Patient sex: M
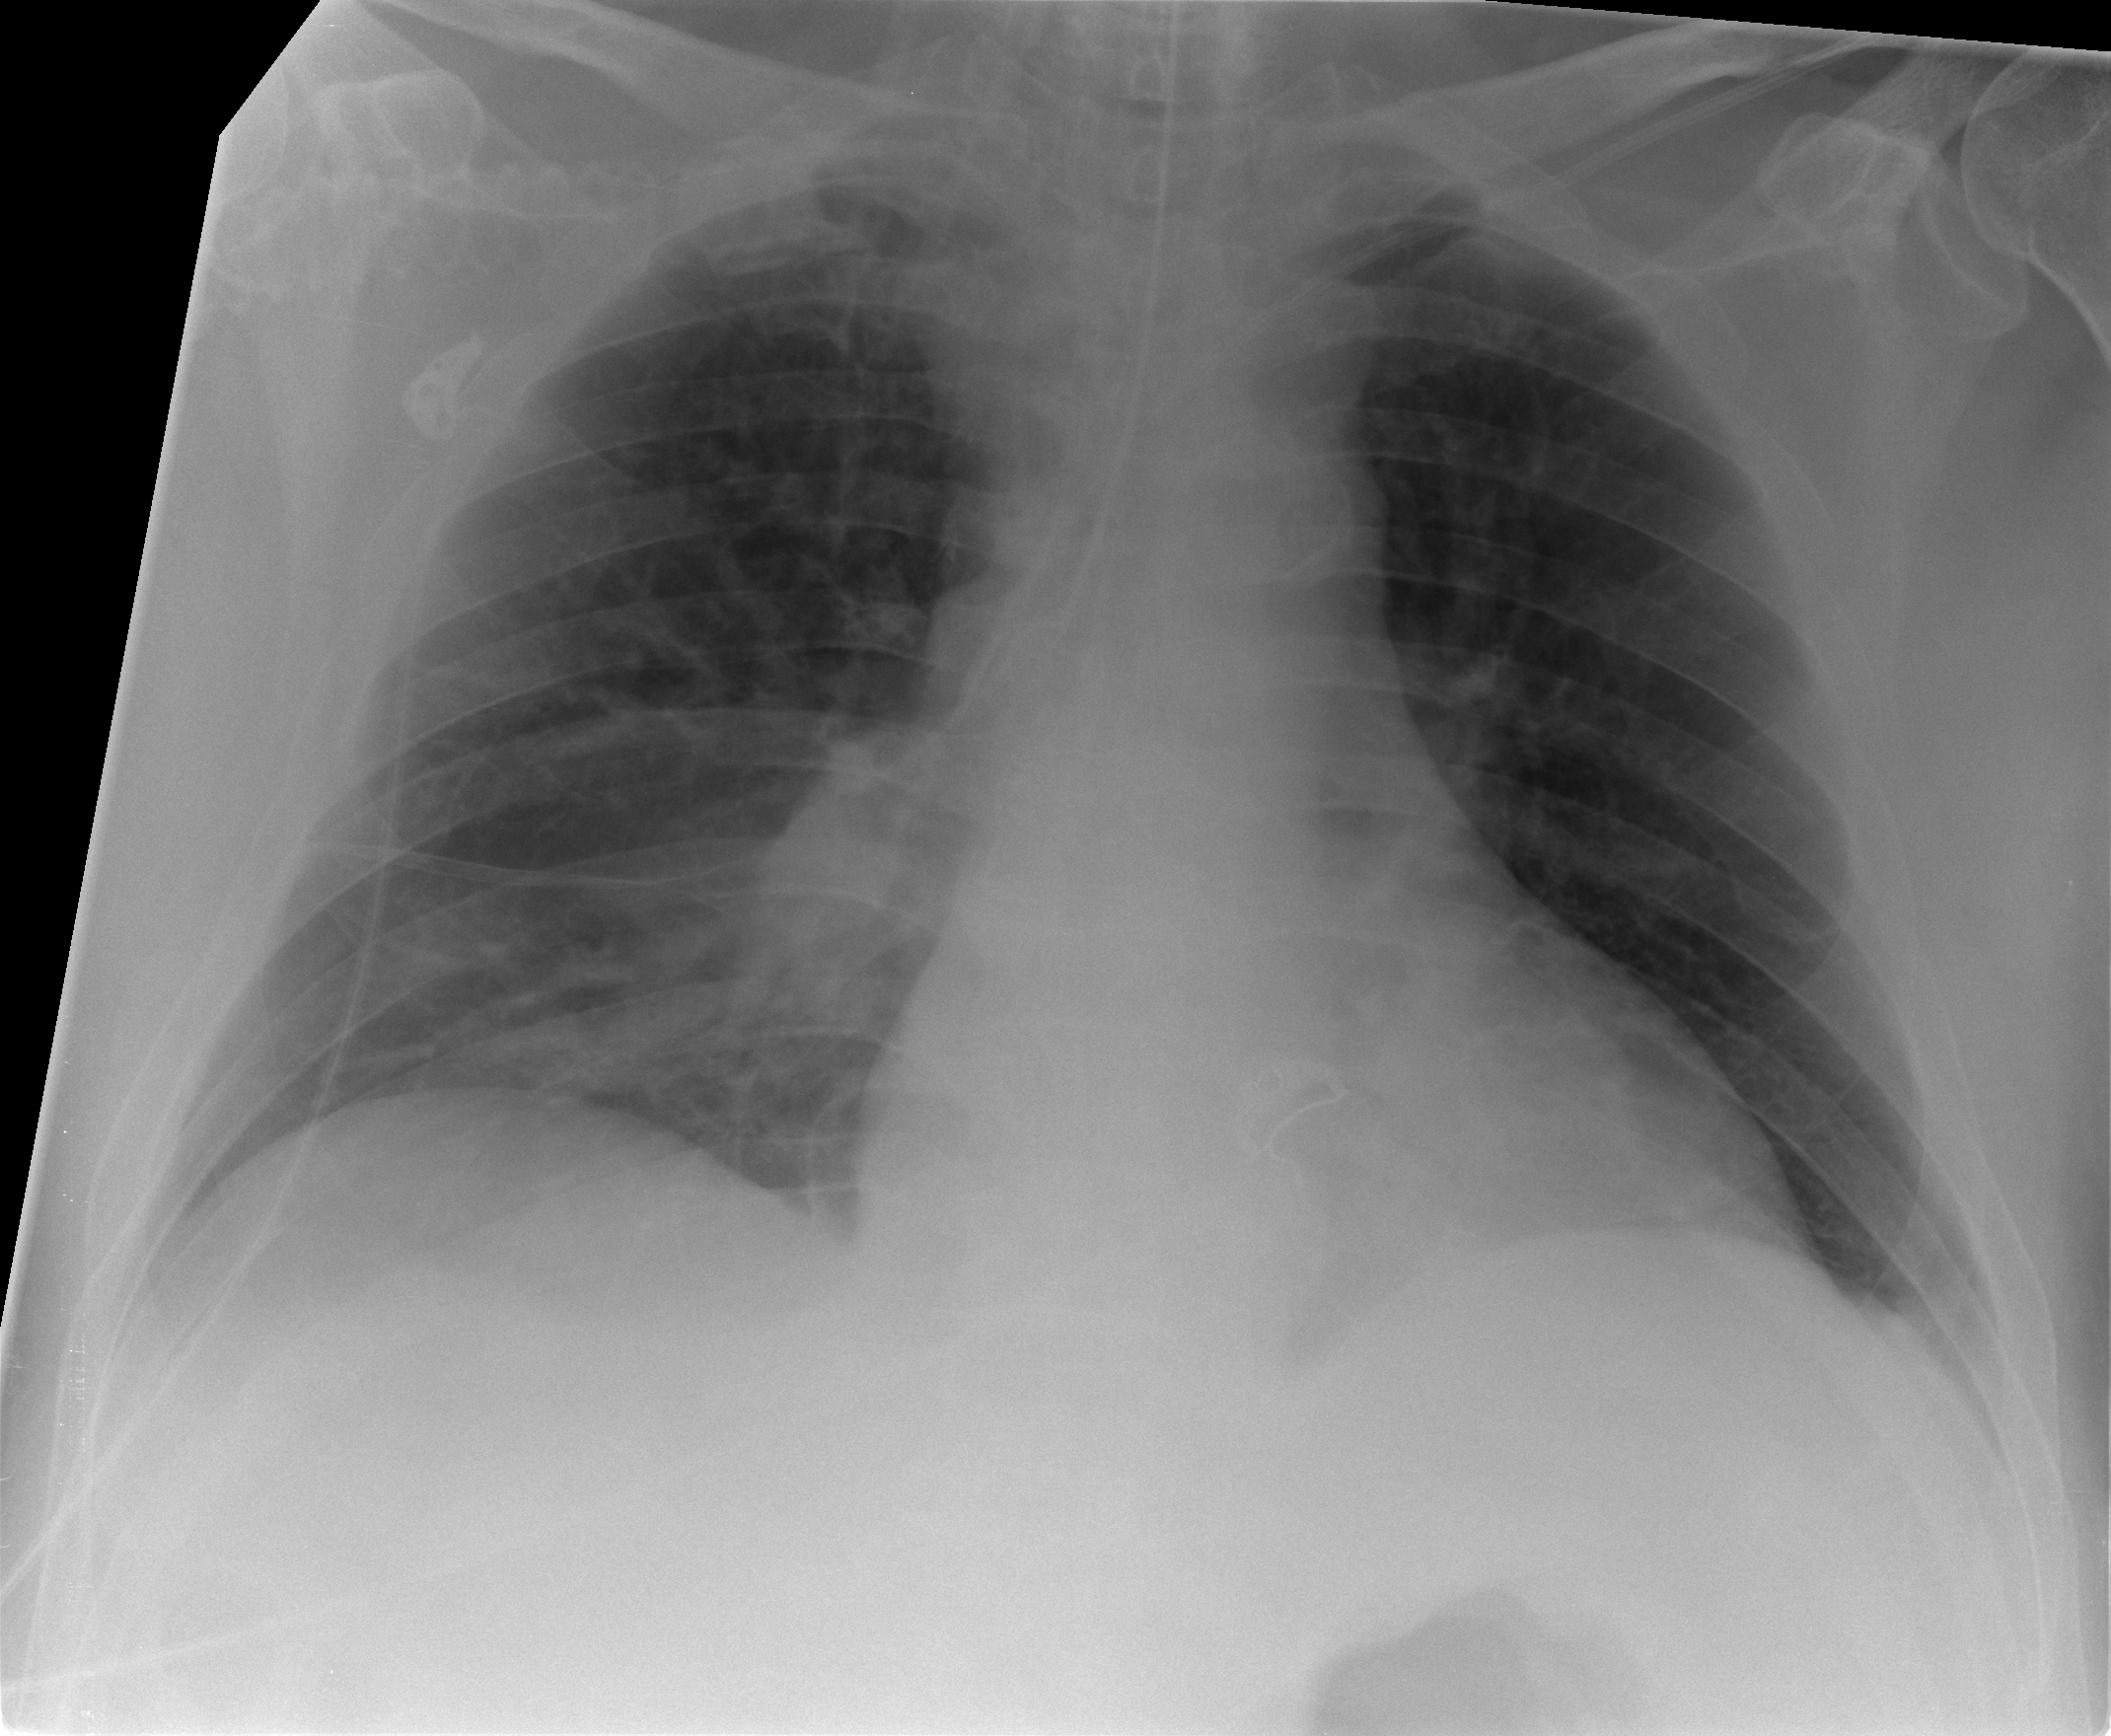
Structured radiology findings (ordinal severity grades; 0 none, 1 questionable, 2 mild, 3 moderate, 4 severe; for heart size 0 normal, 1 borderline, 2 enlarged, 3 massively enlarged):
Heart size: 0
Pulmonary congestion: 1
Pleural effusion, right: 0
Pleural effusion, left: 2
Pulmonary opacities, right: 1
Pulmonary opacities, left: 0
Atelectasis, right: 2
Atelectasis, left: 2